Field crop: tomato
Growth stage: 1
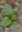
Species: solanum